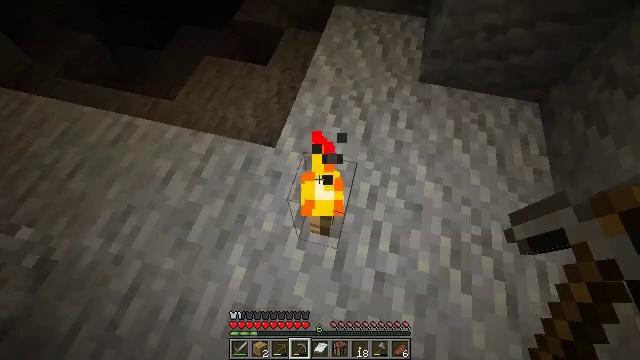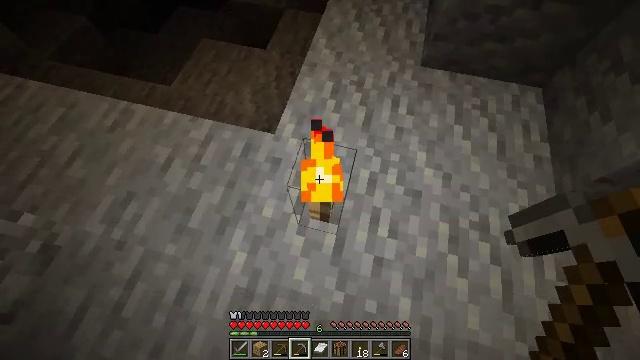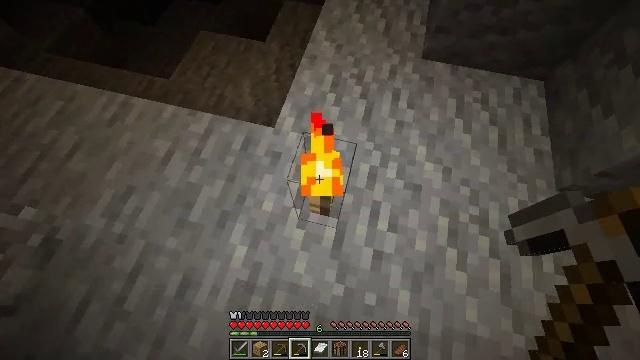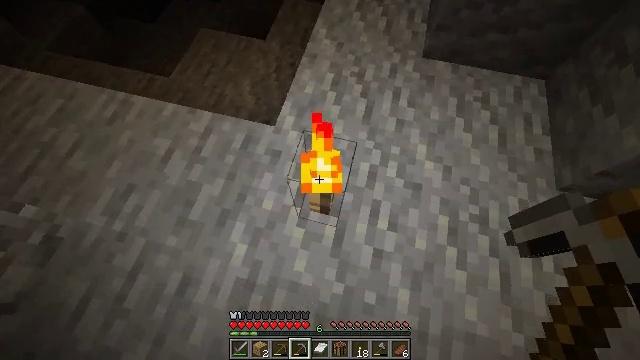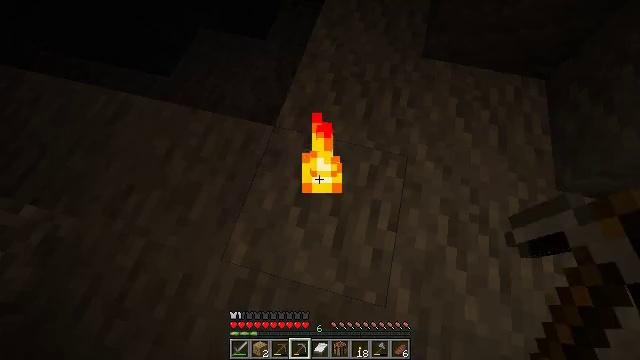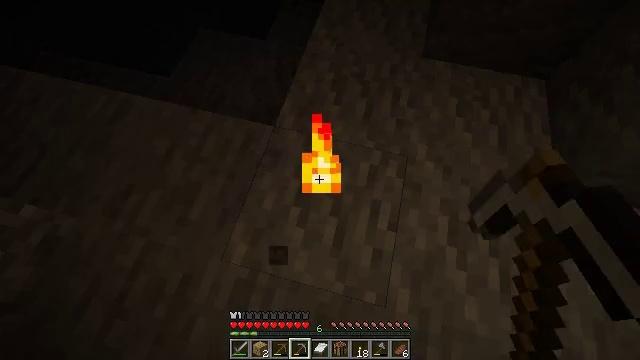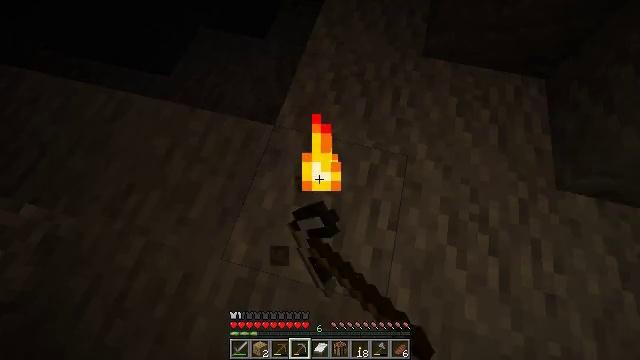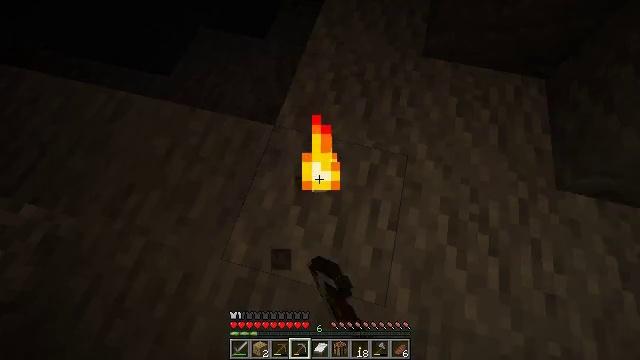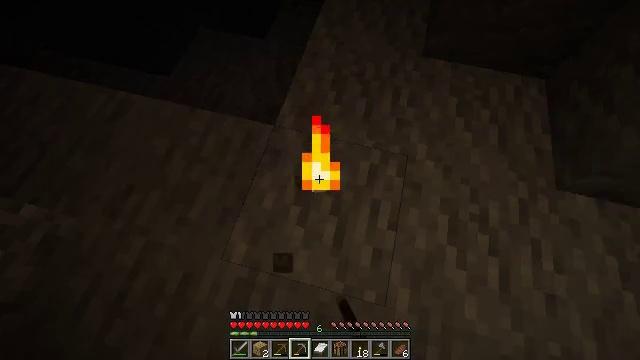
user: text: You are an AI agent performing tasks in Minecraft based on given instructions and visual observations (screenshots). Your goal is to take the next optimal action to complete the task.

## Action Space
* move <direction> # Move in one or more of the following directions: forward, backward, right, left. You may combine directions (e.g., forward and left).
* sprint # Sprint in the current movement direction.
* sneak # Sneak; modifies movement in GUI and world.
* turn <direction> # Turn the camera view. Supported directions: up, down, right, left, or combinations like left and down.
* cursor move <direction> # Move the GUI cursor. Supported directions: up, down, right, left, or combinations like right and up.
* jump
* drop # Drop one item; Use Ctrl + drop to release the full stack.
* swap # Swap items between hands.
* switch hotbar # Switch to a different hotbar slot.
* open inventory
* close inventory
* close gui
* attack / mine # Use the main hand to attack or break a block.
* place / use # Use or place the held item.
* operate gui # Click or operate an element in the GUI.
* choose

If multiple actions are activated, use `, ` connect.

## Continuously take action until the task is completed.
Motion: motion action
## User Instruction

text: Gather the torch from its position.
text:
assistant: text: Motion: turn down
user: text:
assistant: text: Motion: turn down
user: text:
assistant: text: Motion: no_op
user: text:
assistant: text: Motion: attack / mine
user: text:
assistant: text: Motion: attack / mine
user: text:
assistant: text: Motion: attack / mine
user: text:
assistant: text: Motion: no_op
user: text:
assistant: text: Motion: no_op
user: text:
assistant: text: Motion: no_op